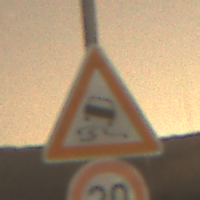
Verkehrszeichen: SchleuderOderRutschgefahr
Zusatzzeichen unten: Geschwindigkeit30
Umgebung: Outdoor, Suburban
Tageszeit: Night
Wetter: Clear
Licht: Artificial
Jahreszeit: NotSpecified
Kontrast: MediumContrast